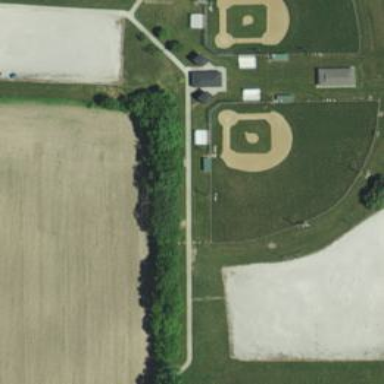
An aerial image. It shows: Baseball pitch for leisure land activities.